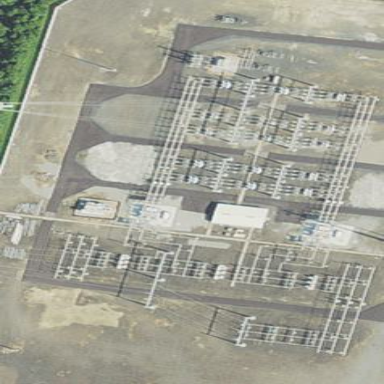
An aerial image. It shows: Industrial substation surrounded by fence.